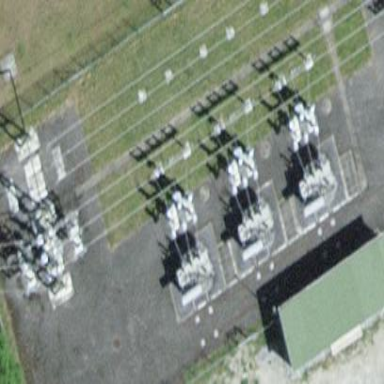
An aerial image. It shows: Power substation.